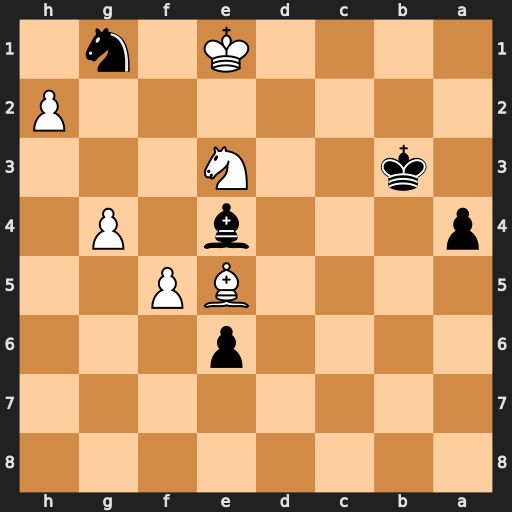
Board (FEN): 8/8/4p3/4BP2/p3b1P1/1k2N3/7P/4K1n1
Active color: b
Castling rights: -
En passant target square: -
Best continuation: Nf3+ Ke2 Nxe5